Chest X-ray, PA view. Patient: 10 years old, sex M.
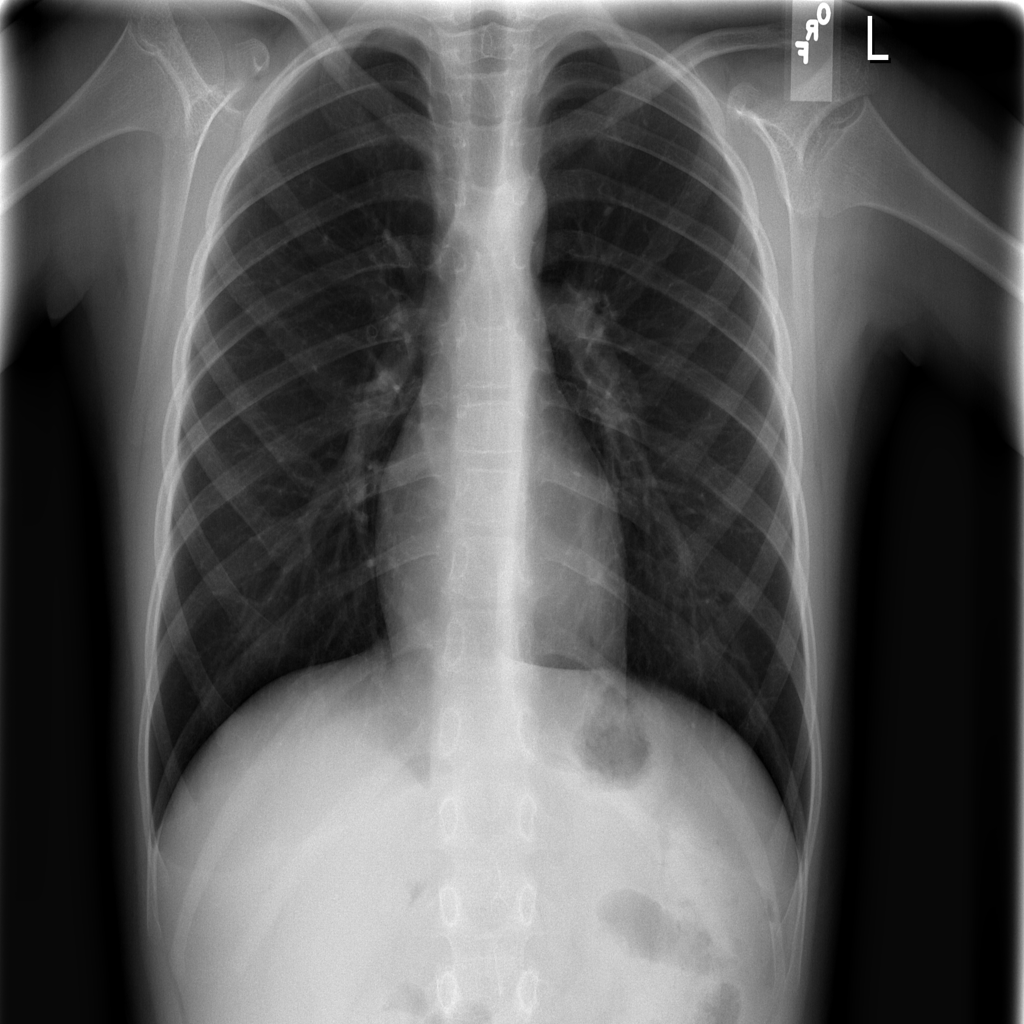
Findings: No Finding